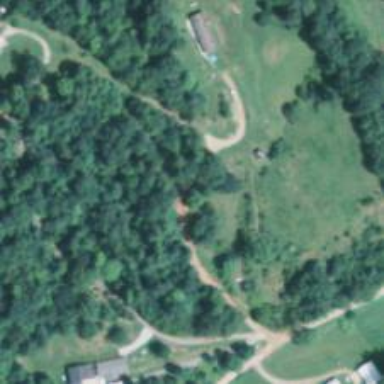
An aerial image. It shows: Driveway leading to service road.